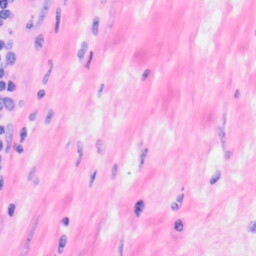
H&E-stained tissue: Kidney